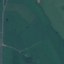
Land use / land cover class: Pasture